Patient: sex M, age 59
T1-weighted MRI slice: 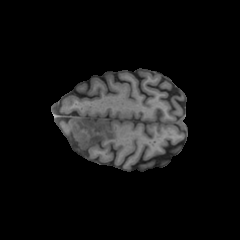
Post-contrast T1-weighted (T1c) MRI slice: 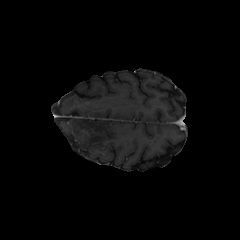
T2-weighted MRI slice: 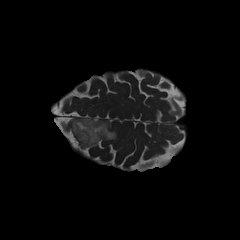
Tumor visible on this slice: yes
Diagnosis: Oligodendroglioma, IDH-mutant, 1p/19q-codeleted
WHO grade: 3